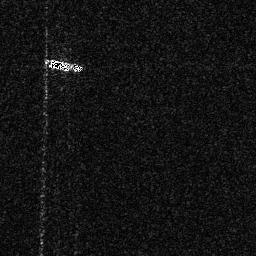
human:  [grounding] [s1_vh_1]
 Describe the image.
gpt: In the satellite image, there is  <ref>1 medium ship </ref> <box>[[16, 21, 31, 28, 0]]</box> located at top left.